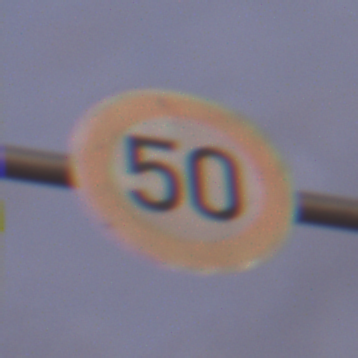
Verkehrszeichen: Geschwindigkeit50
Umgebung: Outdoor, Nature
Tageszeit: SunriseSunset
Wetter: PartlyCloudy
Licht: Natural
Jahreszeit: NotSpecified
Kontrast: LowContrast